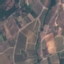
Land use / land cover: PermanentCrop